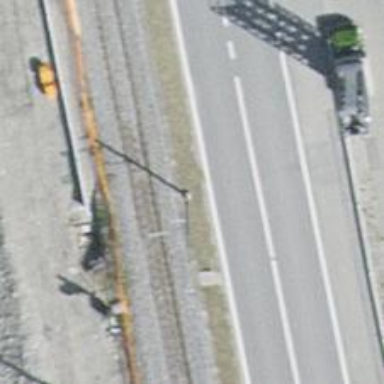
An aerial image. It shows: Catenary mast for power lines.